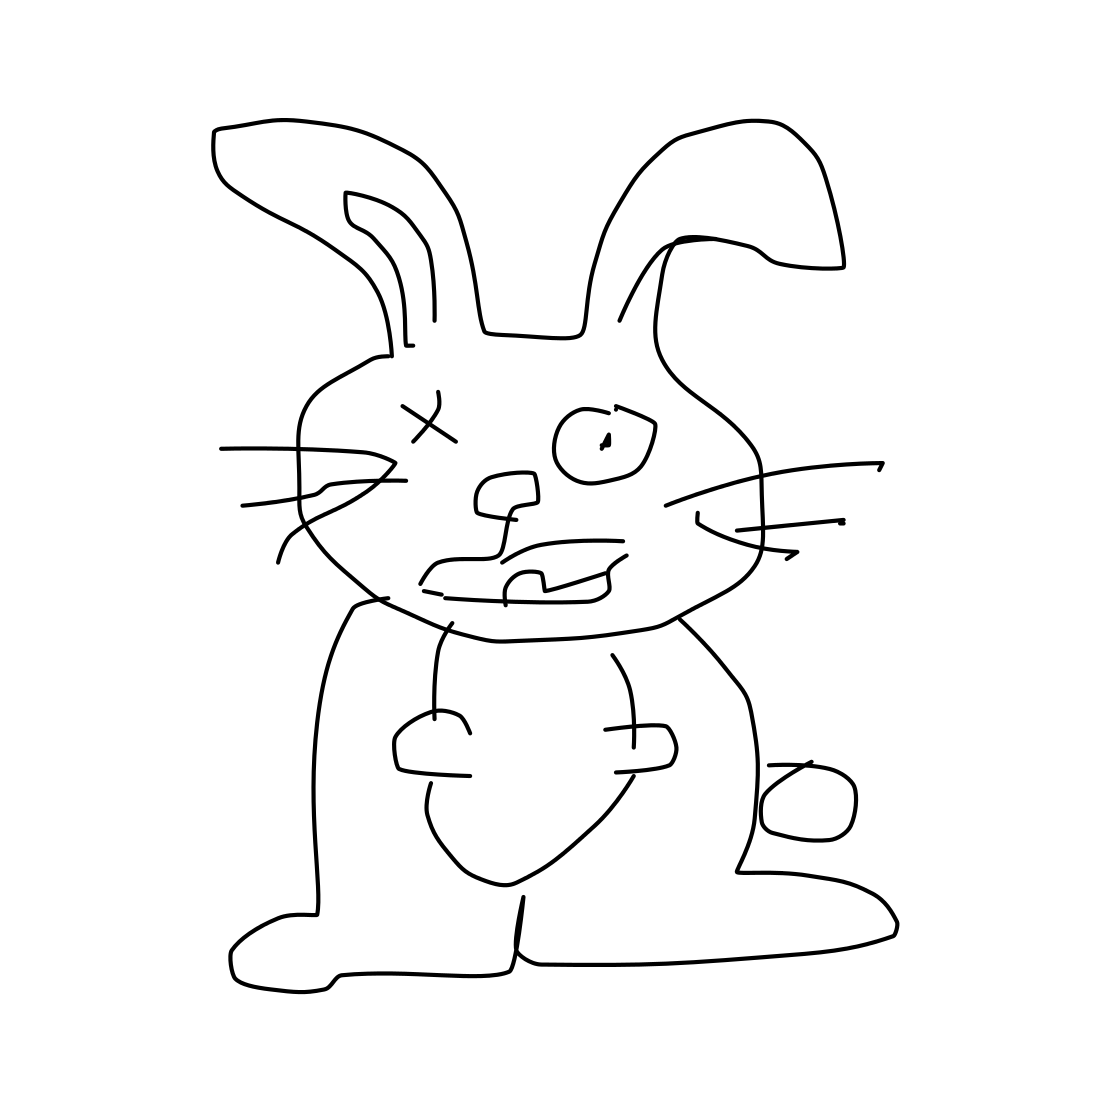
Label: rabbit